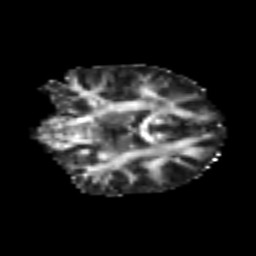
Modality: FA
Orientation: coronal
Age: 23
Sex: male
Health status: healthy